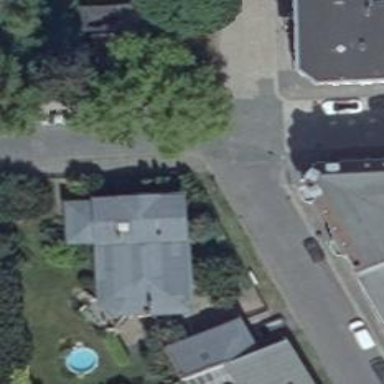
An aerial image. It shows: Residential road with sidewalks on both sides.